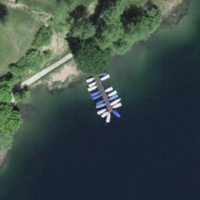
EUNIS habitat code: 14
Species observed at this site:
Lysimachia vulgaris
Filipendula ulmaria